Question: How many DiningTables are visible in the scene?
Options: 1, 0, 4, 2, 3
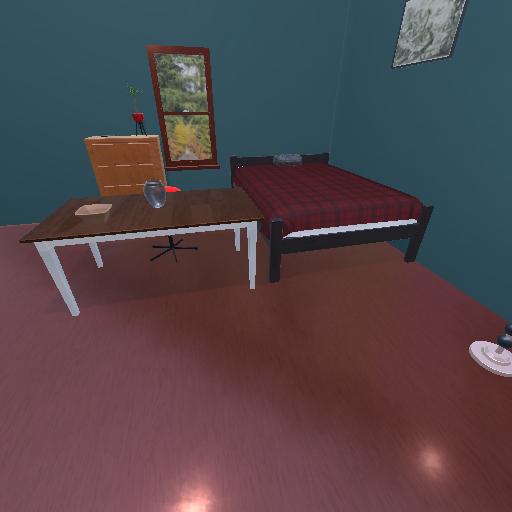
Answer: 1